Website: apple
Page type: payment
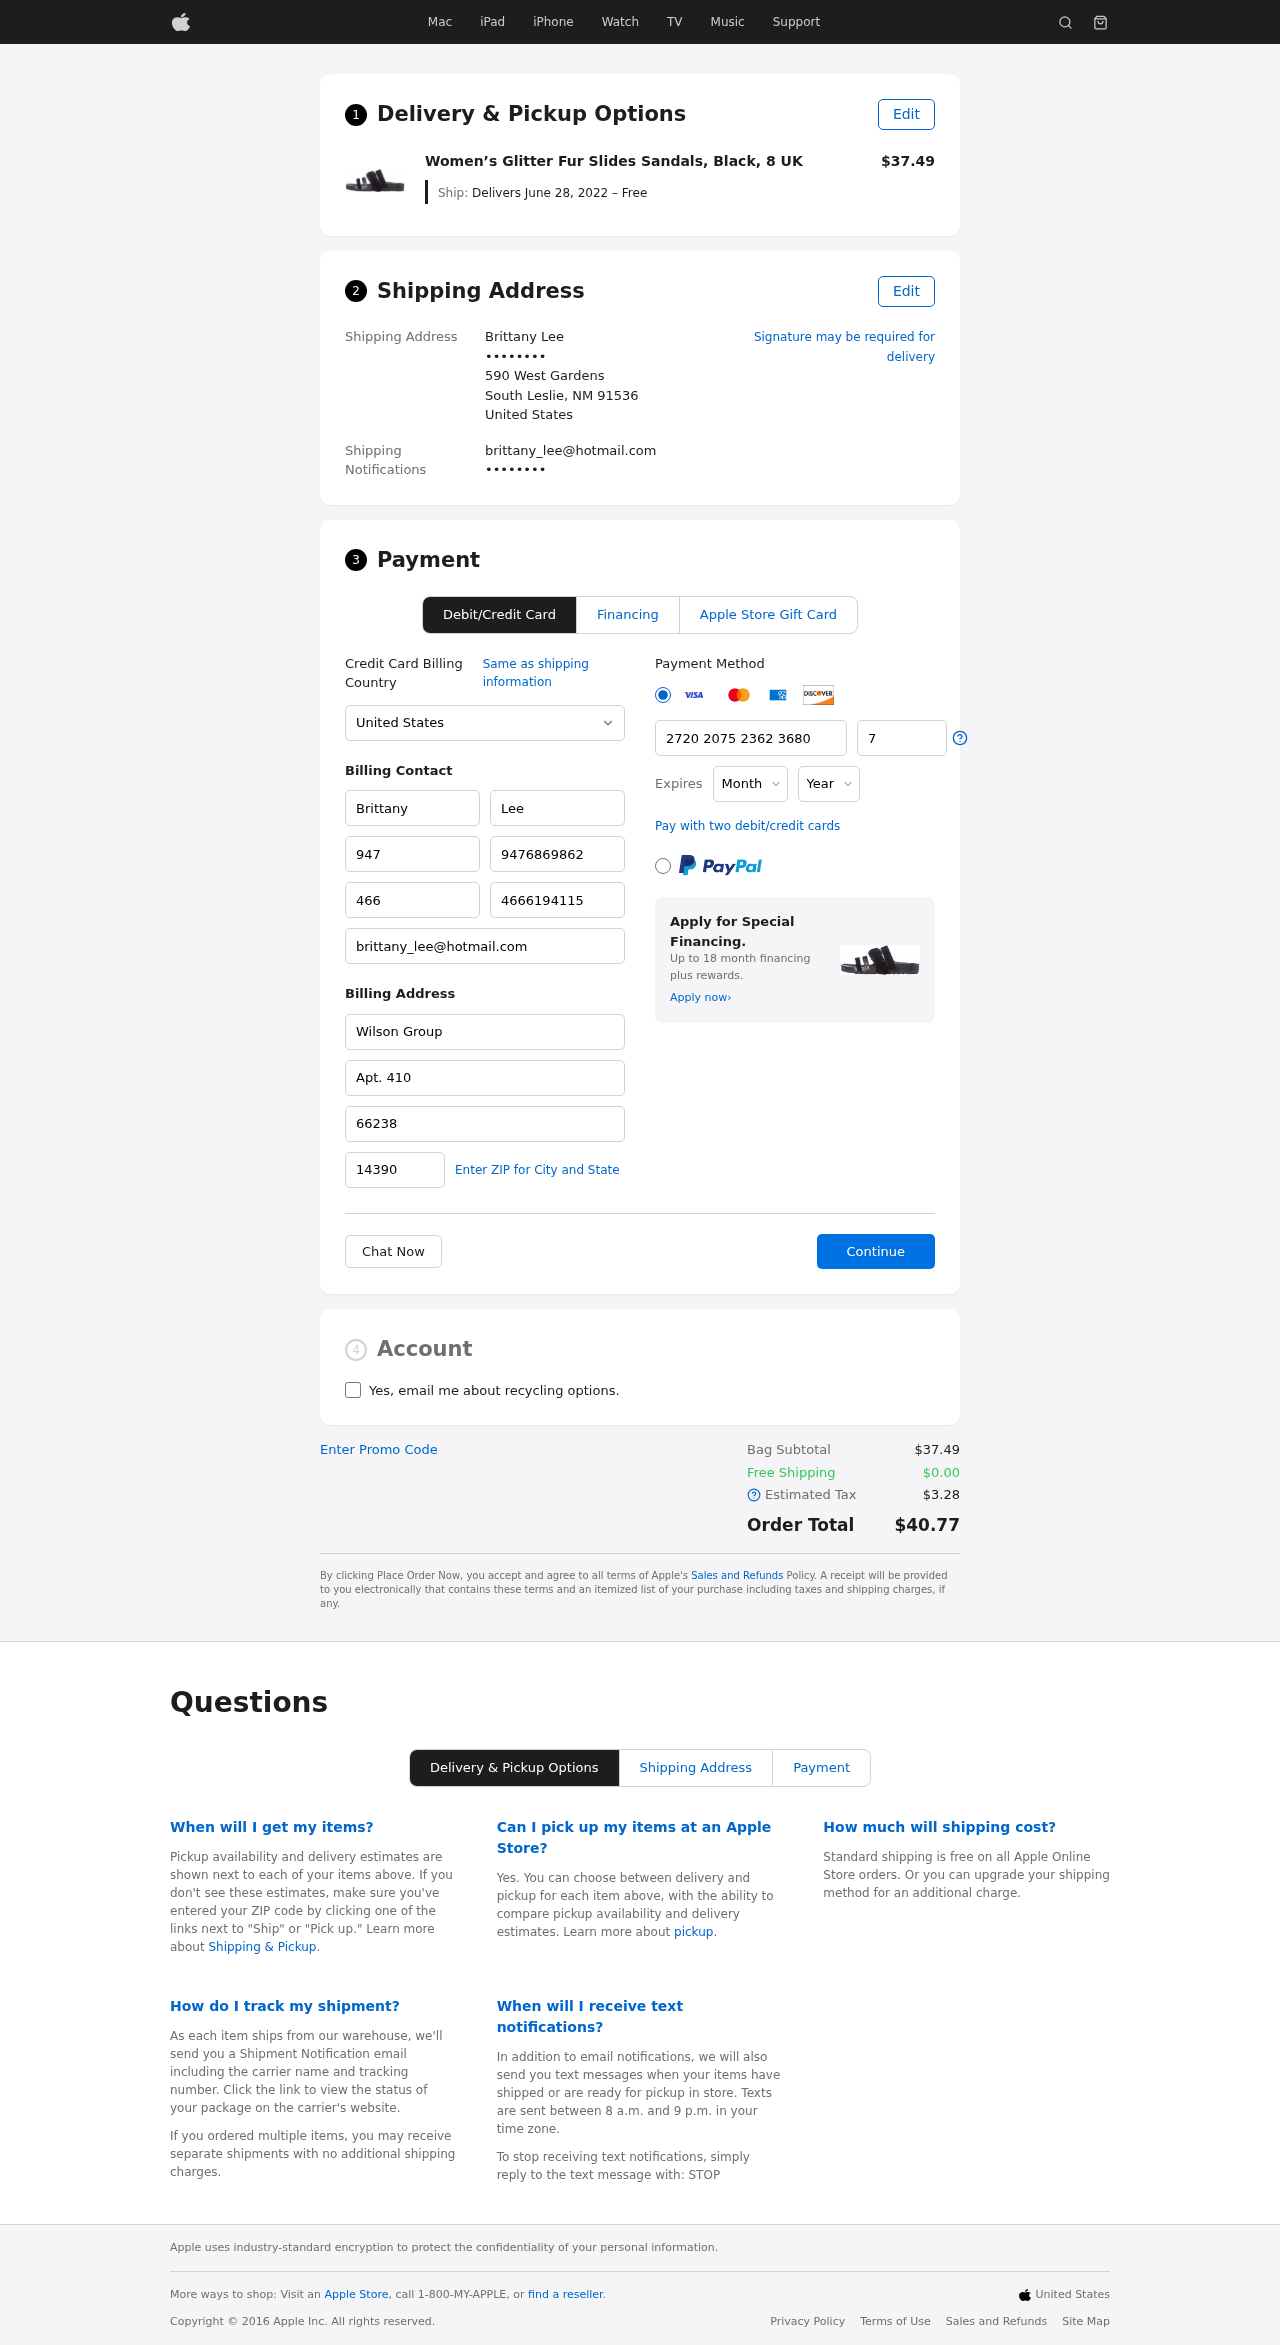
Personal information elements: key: PII_CARD_CVV
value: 760
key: PII_CARD_EXPIRY_MONTH
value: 02
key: PII_CARD_EXPIRY_YEAR
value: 26
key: PII_CARD_NUMBER
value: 2720 2075 2362 3680
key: PII_CITY_STATE_ZIP
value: South Leslie, NM 91536
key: PII_COMPANY
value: Wilson Group
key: PII_COUNTRY
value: United States
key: PII_EMAIL
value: brittany_lee@hotmail.com
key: PII_EMAIL2
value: brittany_lee@hotmail.com
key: PII_FIRSTNAME
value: Brittany
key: PII_FULLNAME
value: Brittany Lee
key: PII_LASTNAME
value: Lee
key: PII_PHONE3
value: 9476869862
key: PII_PHONE_ALT
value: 4666194115
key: PII_PHONE_ALT_AREA
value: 466
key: PII_PHONE_AREA
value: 947
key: PII_POSTCODE2
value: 14390
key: PII_SECURITY_CODE
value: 66238
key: PII_STREET
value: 590 West Gardens
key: PII_STREET2
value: Apt. 410
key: PII_PHONE
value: ••••••••
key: PII_PHONE2
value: ••••••••
Product elements: key: PRODUCT1_NAME
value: Women’s Glitter Fur Slides Sandals, Black, 8 UK
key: PRODUCT1_PRICE
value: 37.49
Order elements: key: ORDER_DELIVERY_DATE
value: Delivers June 28, 2022 – Free
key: ORDER_SUBTOTAL
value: $37.49
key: ORDER_SHIPPING_COST
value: $0.00
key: ORDER_TAX
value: $3.28
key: ORDER_TOTAL
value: $40.77